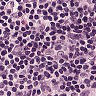
Metastatic tissue present: no